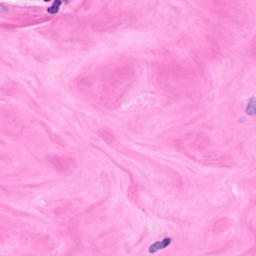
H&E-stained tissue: Breast